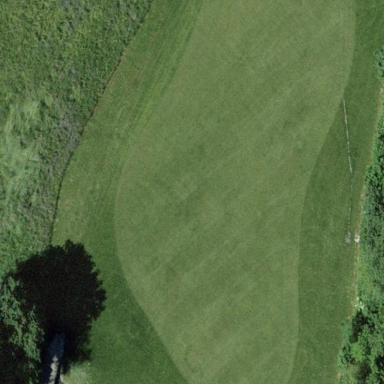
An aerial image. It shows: Grassy area designated as golf fairway.